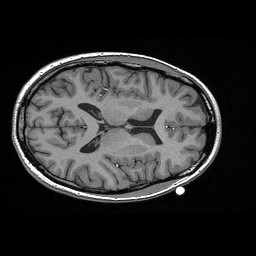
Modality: T1w
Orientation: axial